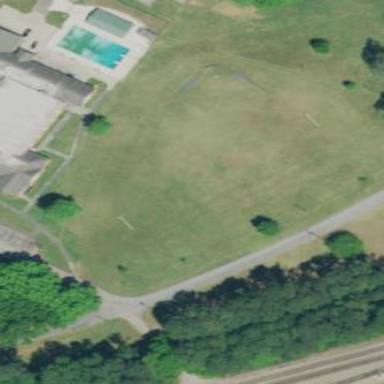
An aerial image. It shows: Soccer pitch for leisureland activities.